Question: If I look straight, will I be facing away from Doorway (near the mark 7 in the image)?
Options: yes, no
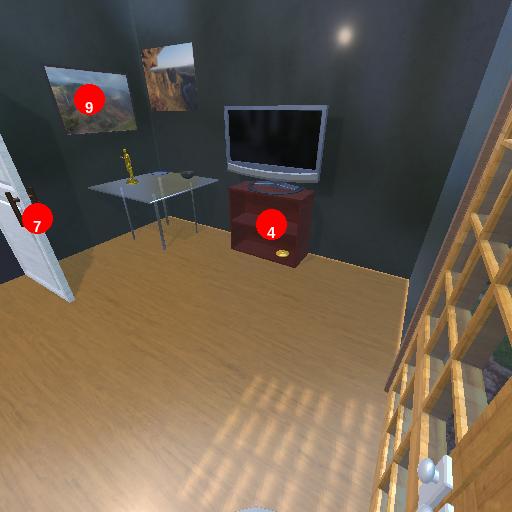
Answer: yes